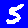
Digit: 5